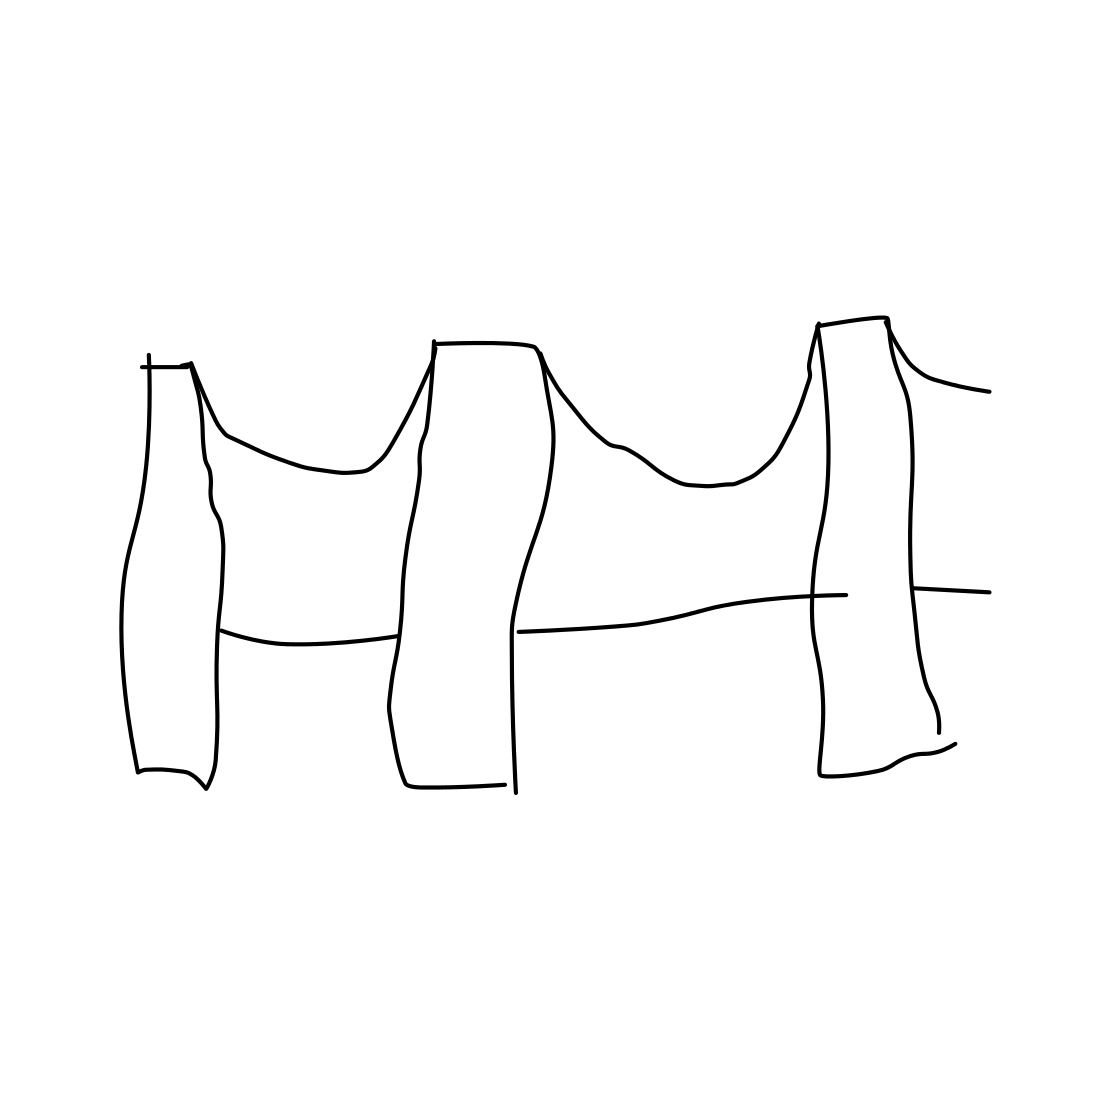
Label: bridge